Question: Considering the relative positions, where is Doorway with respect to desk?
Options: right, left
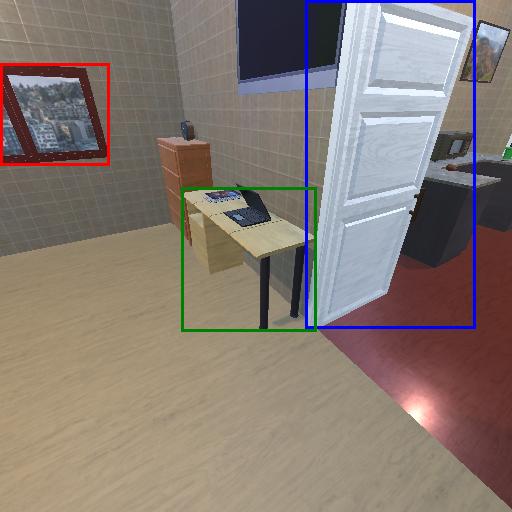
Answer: right